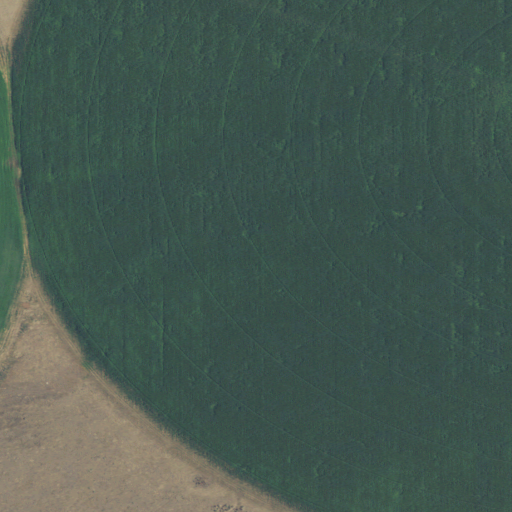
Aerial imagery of valley in Oregon named Juniper Canyon containing cultivated crops and shrub